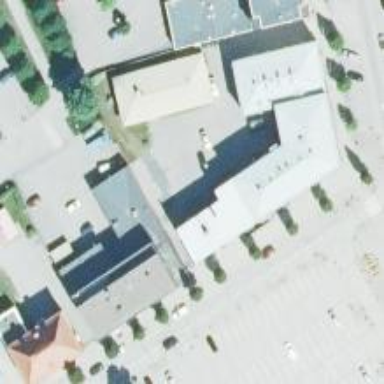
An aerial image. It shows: Commercial building.